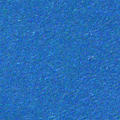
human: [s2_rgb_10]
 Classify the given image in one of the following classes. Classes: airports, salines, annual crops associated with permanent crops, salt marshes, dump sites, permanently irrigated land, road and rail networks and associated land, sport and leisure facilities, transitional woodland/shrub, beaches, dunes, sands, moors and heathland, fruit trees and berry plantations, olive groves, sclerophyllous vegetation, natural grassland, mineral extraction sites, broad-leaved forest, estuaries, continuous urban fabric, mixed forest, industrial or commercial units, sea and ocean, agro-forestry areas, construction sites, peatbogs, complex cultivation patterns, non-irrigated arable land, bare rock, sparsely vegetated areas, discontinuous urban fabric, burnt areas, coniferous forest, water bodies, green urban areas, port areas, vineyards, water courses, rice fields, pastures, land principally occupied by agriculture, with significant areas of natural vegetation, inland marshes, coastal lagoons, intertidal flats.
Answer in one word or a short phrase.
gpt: sea and ocean